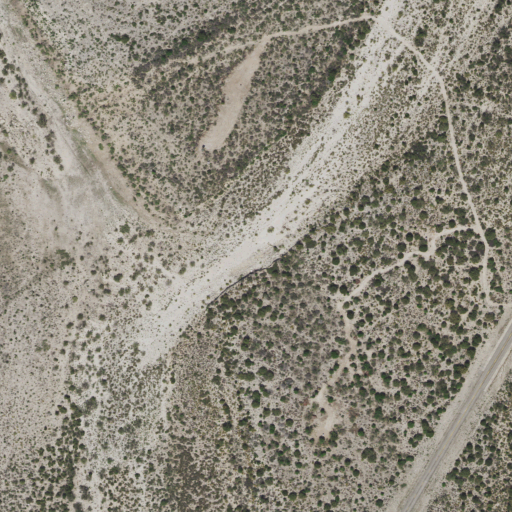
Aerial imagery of valley in Texas named Devils Draw containing shrub, barren land, open development, and low intensity development